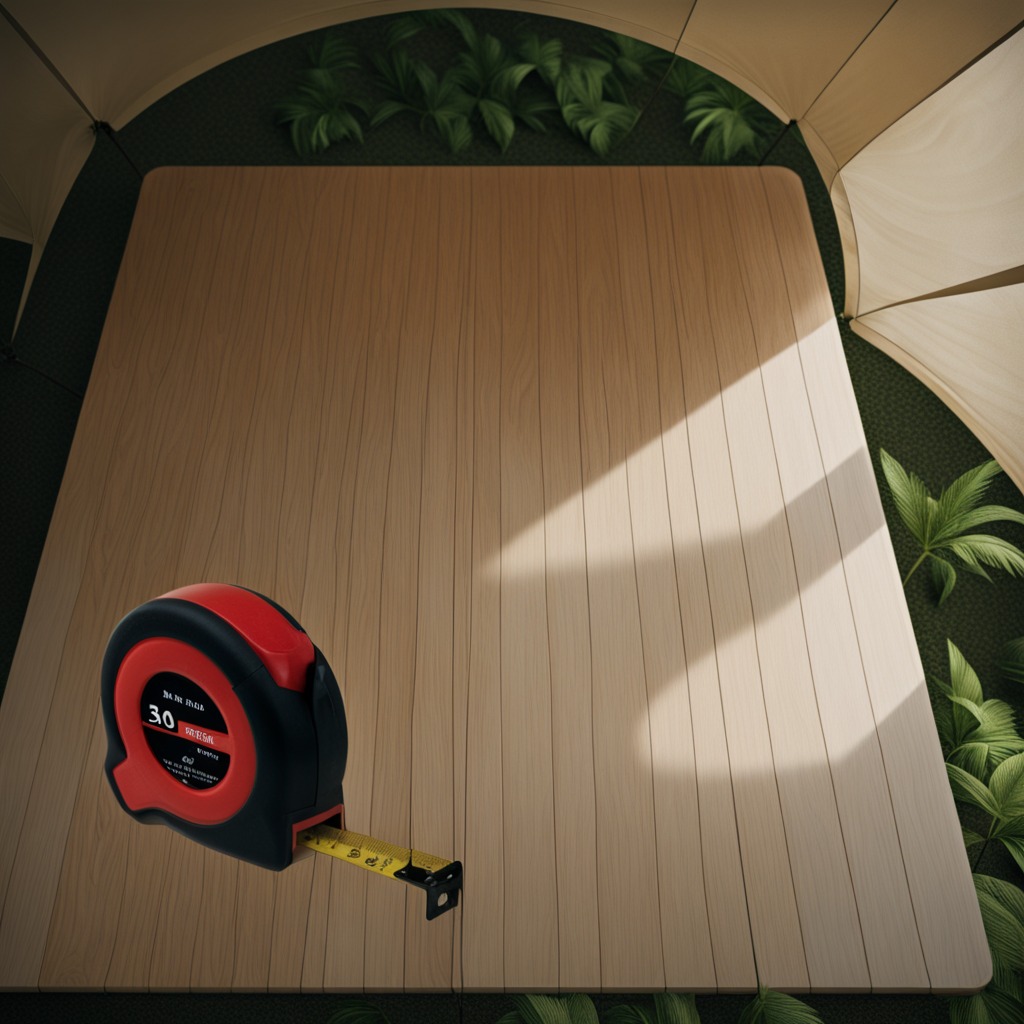
A measuring tape lies on the table inside a jungle field workshop tent humid ambient light worn but